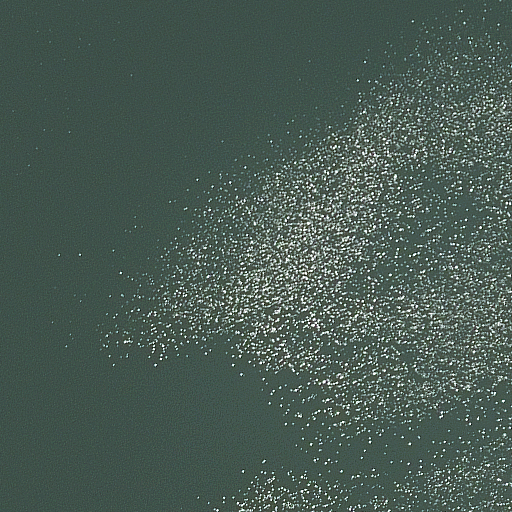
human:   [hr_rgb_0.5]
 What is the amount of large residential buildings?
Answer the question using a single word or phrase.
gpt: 0

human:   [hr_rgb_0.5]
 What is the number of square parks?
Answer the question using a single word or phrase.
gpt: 0

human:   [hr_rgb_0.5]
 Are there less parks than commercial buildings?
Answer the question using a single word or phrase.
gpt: no

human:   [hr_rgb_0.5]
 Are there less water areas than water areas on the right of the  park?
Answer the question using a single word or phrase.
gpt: no

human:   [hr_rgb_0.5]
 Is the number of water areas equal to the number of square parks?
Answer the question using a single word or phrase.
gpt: no

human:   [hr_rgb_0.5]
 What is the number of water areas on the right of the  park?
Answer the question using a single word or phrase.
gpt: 0

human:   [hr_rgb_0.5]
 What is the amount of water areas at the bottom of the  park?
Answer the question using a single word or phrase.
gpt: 1

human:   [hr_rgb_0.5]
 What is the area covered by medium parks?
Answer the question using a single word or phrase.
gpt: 0m2

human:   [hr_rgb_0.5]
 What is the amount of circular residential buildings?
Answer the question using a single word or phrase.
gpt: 0

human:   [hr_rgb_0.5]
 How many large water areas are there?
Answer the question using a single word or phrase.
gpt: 1

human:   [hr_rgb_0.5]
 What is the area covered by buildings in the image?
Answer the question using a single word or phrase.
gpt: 0m2

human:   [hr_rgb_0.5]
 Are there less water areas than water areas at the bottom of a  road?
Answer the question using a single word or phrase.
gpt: no

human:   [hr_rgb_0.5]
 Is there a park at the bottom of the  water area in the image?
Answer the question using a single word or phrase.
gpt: no

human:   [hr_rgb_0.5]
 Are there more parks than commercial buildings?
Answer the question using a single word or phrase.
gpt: yes

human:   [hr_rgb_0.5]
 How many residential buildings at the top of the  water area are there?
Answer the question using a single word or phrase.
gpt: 0

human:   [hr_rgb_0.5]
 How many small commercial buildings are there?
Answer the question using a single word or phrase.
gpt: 0

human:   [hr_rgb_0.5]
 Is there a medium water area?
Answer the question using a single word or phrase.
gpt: no

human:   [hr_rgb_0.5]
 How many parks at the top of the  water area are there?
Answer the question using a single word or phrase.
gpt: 1

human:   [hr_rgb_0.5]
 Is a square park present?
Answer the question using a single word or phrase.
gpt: no

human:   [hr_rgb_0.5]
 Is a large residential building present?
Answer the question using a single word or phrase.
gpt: no

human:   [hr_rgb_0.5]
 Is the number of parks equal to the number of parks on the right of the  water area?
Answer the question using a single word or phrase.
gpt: yes

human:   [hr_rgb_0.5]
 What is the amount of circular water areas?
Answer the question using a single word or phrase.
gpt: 0

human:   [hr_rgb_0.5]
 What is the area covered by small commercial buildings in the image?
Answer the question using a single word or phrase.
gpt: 0m2

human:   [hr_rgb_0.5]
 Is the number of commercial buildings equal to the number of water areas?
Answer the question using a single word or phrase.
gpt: no

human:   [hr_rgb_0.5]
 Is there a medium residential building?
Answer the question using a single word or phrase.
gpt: no

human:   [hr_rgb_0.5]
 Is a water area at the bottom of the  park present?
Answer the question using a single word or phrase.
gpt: yes

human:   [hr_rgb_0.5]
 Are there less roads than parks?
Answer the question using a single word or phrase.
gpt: yes

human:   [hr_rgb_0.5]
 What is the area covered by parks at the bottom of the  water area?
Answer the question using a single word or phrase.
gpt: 0m2

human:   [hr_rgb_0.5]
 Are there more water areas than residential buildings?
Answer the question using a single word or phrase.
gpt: yes

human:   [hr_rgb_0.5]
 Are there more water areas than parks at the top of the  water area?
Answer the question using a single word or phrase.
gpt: no

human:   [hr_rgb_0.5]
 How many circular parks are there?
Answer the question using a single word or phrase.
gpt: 0

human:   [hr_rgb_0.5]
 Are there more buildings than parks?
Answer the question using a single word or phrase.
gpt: no

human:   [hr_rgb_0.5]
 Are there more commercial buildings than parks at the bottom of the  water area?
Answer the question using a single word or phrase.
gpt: no

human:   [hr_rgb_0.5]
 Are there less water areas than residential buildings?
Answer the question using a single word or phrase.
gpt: no

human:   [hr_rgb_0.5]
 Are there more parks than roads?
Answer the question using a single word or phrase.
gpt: yes

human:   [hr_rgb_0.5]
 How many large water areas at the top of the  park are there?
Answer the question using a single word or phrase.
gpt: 0